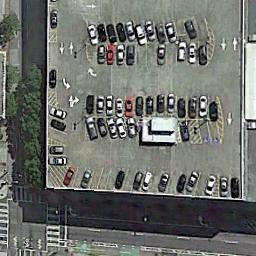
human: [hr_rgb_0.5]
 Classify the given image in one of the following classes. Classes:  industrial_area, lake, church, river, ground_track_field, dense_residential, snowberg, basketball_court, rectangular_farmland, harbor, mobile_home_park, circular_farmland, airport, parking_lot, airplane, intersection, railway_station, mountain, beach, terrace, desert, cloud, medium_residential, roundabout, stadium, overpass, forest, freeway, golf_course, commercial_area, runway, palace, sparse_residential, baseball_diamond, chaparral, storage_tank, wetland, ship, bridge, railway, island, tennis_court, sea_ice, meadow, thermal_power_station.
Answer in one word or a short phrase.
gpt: parking_lot